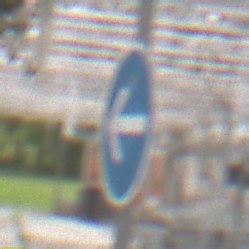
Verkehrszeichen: VorgeschriebeneFahrtrichtungHierLinks
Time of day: Midday
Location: Roofed (Special)
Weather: Overcast
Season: NotSpecified
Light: Natural